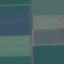
Land use / land cover class: AnnualCrop